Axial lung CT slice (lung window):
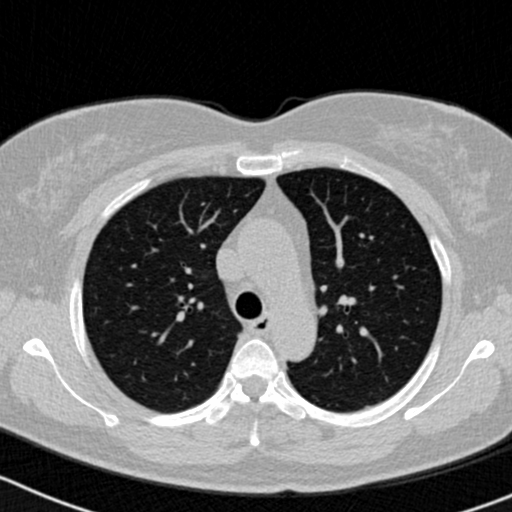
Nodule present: no